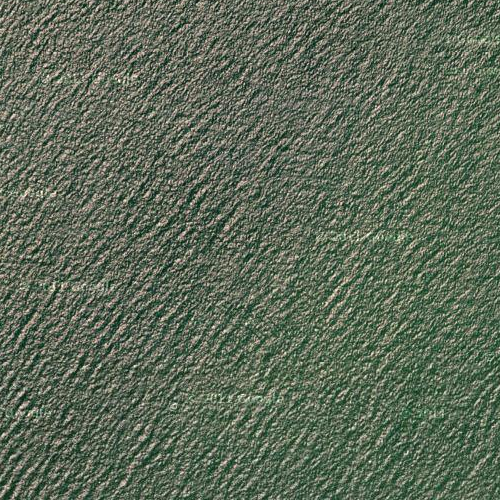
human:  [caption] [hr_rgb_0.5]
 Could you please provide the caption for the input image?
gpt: A part of ocean with deep green sparkling waters .

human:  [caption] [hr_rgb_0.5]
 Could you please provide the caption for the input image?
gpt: This is a part of deep green sparkling sea .

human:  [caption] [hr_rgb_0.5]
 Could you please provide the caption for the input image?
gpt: This is a part of deep green sparkling sea .

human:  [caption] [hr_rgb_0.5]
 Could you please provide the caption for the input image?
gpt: This is a part of ocean with deep green sparkling water .

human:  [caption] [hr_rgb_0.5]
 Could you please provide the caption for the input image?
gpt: This is a part of ocean with deep green water shining .